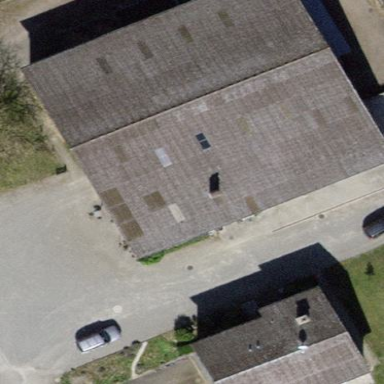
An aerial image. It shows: Isolated dwelling within farmyard.